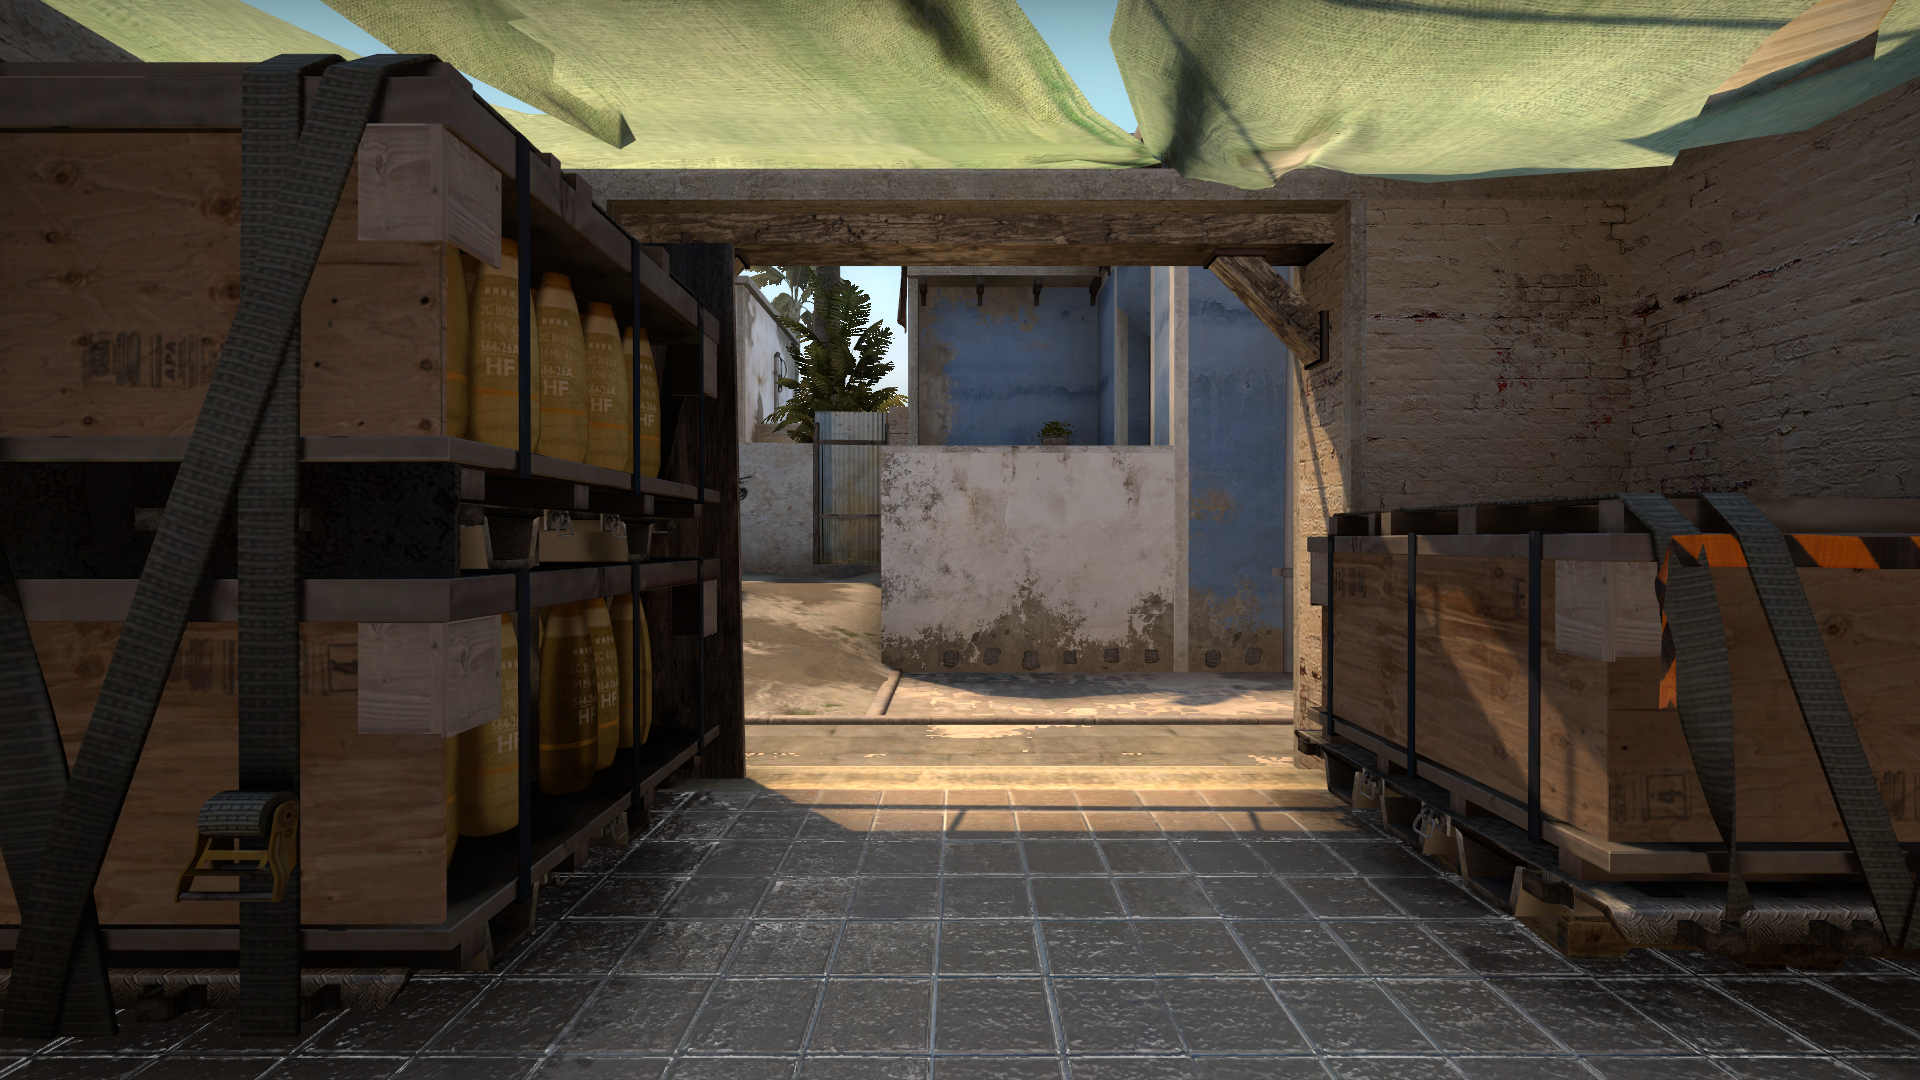
Map: de_mirage